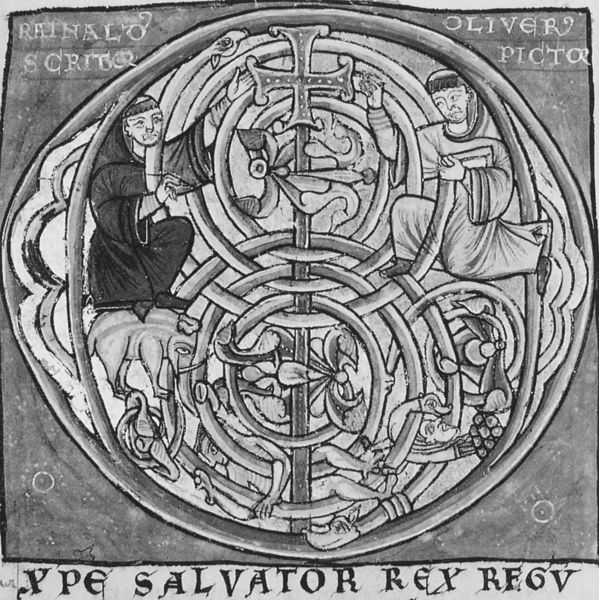
Titel: De Laudibus Sanctae Crucis
Künstler: Hrabanus Maurus
Standort: Herkunftsort: Anchin, Saint-Sauveur (EU - F)
Institution: Douai, Bibliothèque Municipale
Schlagwörter: himmel, mann, nackt, menschen, blume, blumen, männer, tiere, tuch, malerei, muster, arme, augen, hände, kutte, kreis, rund, beine, schrift, linien, könig, buch, kreuz, druck, text, buchstaben, kreise, hölle, verschlungen, mönch, geistliche, mönche, kutten, welt, sakral, klettern, elefant, flechtwerk, tonsur, latein, buchmalerei, abt, salvator, krez, rex, jeseus, erlöser rex, oliver, reinald, slavator